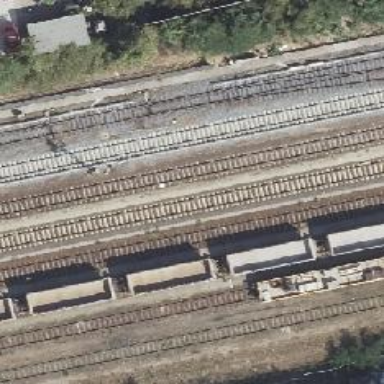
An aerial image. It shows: Railway yard.